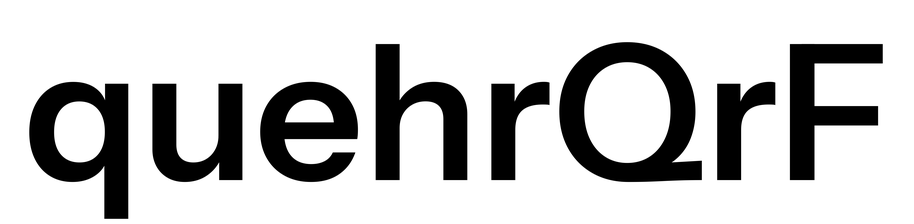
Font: InstrumentSans_SemiBold